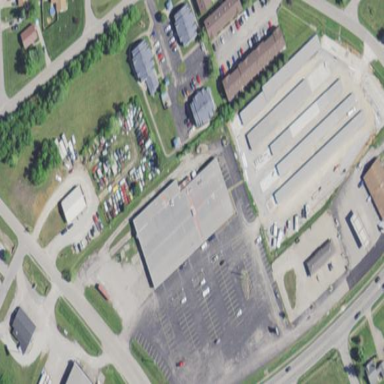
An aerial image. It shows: Retail building.